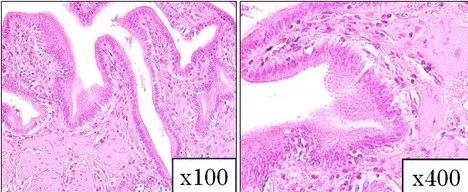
Pathological examination of cyst wall. Only fibrous connective tissue covered with simple cuboidal epithelium was observed; no evidence of malignancy was present.
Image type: pathology (h&e)